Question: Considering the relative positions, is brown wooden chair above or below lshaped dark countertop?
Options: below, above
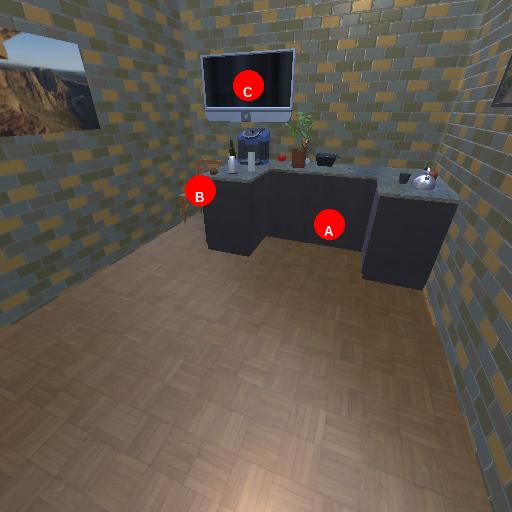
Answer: below